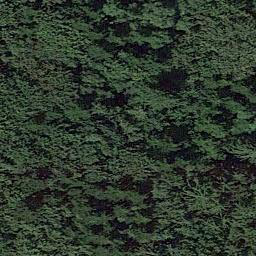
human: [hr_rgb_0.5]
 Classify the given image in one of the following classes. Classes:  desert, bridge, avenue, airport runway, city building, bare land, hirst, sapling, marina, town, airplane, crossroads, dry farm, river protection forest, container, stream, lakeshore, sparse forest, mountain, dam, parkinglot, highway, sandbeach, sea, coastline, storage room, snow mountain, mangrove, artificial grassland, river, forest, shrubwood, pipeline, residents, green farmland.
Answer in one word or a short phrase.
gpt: forest